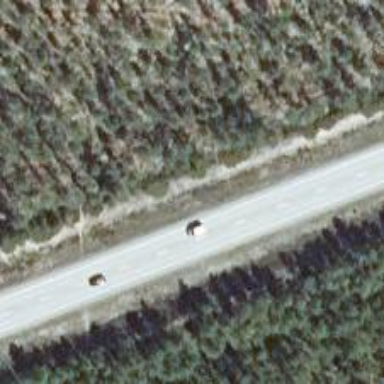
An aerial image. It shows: Asphalt trunk highway.